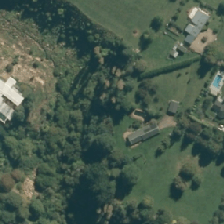
Land cover: broadleaved_indigenous_hardwood